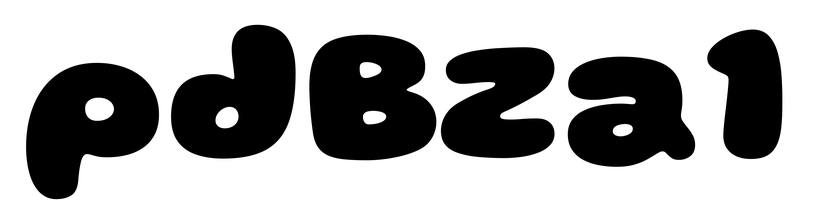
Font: Gluten_Black